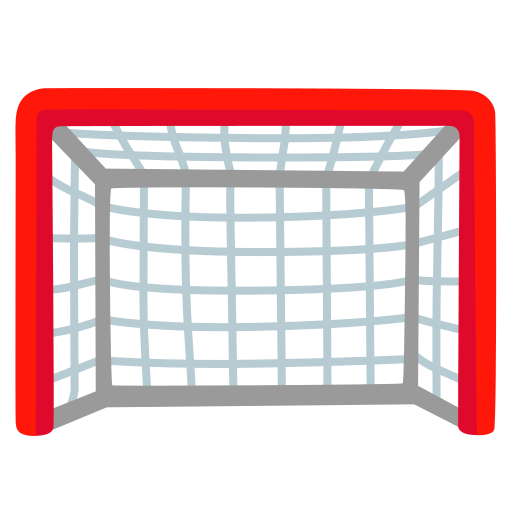
Emoji: 🥅